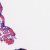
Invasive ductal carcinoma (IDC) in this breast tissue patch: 0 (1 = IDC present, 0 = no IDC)